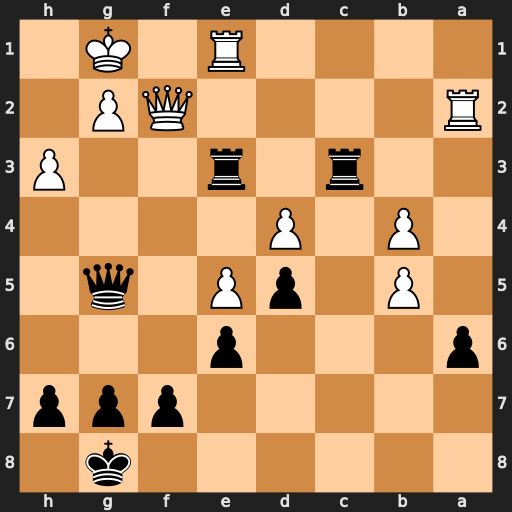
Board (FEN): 6k1/5ppp/p3p3/1P1pP1q1/1P1P4/2r1r2P/R4QP1/4R1K1
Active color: b
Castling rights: -
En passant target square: -
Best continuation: Rxe1+ Qxe1 Rc1 Qxc1 Qxc1+